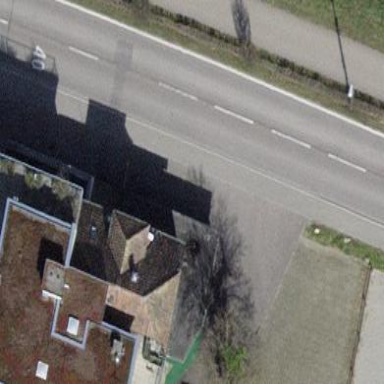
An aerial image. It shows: Building with flat roof.